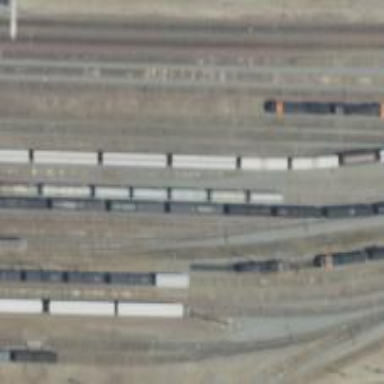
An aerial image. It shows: Railway yard.